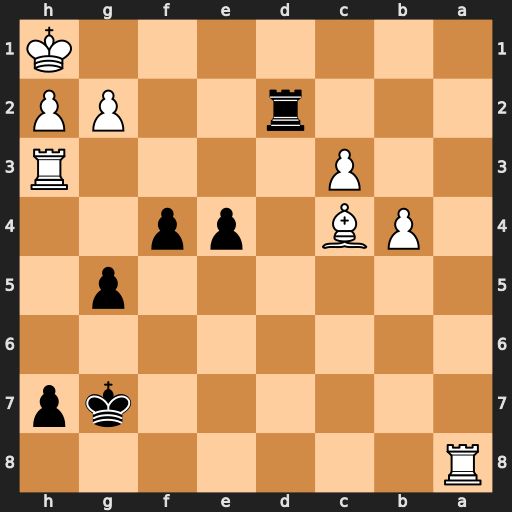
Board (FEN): R7/6kp/8/6p1/1PB1pp2/2P4R/3r2PP/7K
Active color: b
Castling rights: -
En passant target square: -
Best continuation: Rd1+ Bf1 Rxf1#